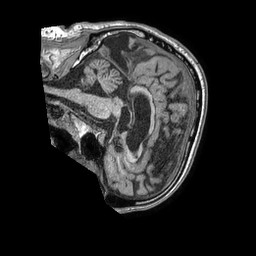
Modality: T1w
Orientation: sagittal
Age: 64
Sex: male
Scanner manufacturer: philips
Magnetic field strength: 1.5 T
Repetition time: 0.00772 s
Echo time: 0.003558 s